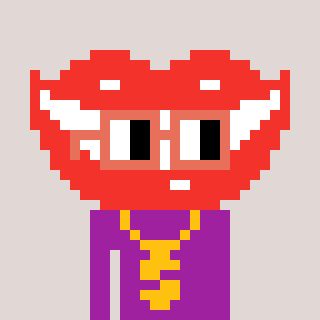
a pixel art character with square orange glasses, a smile-shaped head and a magenta-colored body on a warm background